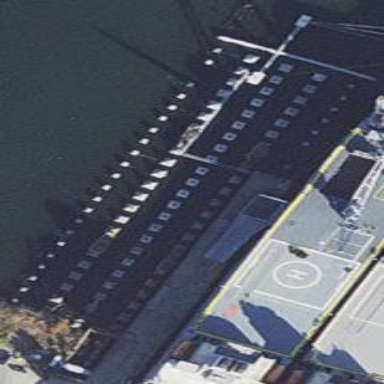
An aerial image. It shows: Man-made pier.